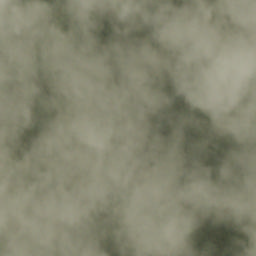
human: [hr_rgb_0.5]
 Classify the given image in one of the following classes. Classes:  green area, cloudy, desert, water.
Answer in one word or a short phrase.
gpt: cloudy